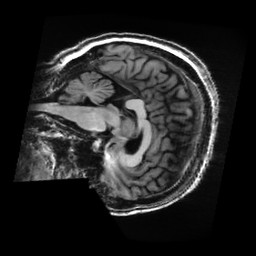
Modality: T1w
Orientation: sagittal
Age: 66
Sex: female
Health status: healthy
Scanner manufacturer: ge
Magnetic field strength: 3 T
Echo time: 0.0052 s